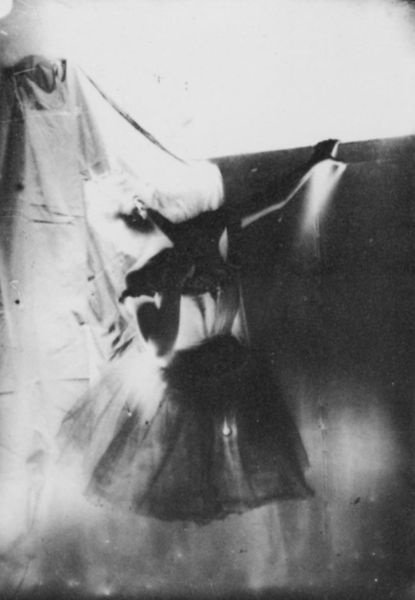
Titel: Tänzerin eines Ballettvereins
Künstler: Antoine Degas
Standort: Paris
Institution: Archive der Nationalen Bibliothek
Schlagwörter: dunkel, hand, kopf, schatten, vogel, weiß, komposition, mädchen, wäsche, bewegung, daumen, degas, frau, grau, hell, hintergrund, kleid, licht, mund, schwarz, szene, tuch, mode, rock, tanz, alt, hemd, arm, arme, falten, gesicht, mensch, bild, vorhang, figur, gewand, stoff, tücher, decke, kind, theater, tänzerin, kontrast, wäscheleine, balett, ballerina, ballet, studie, tutu, tütü, übung, leine, abstrakt, flächen, modern, mauer, formen, nebel, gardine, draperie, hinterkopf, surrealismus, gestalt, leuchten, unscharf, foto, fotografie, photographie, punkte, bad, hitler, penis, belichtung, hängen, schweben, schwarz-weiß, konturen, photo, flecken, badewanne, negativ, scharz-weiss, scjwarz, erscheinung, stange, gegenlicht, schlieren, drehung, fotographie, aufnahme, fot, geist, bettwäsche, grobkörnig, verhüllung, jude, abstrackt, daguerrotypie, atelieraufnahme, rätselhaft, mider, adolf, kunstfoto, überbelichtet, bayard, röntgenaufnahme, fidur, fotogramm, mandylion, photogramm, röntgenbild, lt, 20. jahrhundert, weißschwarz, verrätselt